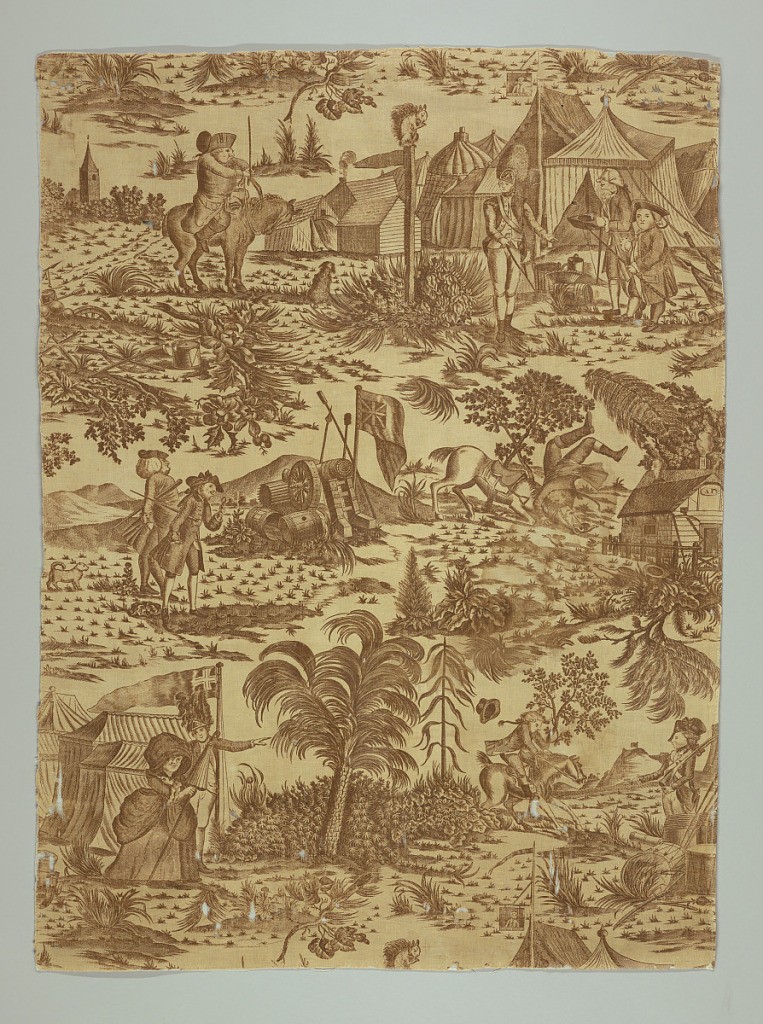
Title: Textile
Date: ca. 1785
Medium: cotton Technique: printed by engraved plate on plain weave
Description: Length of cream cotton, composed of two pieces stitched lengthwise, copperplate printed in brown. Six satirical scenes in a military encampment: soldier being thrown from his horse, a woman in a large bonnet being escorted into the camp. etc. On a barn are the initials A.D., and on the end of a drum the words Royal Artillery G. 111. Based on satirical engravings by Henry Bunbury (1750 - 1811).